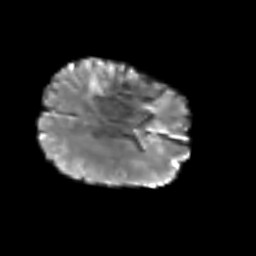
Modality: T2w
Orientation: axial
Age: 42
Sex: male
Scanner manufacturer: siemens
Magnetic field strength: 3 T
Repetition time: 3.2 s
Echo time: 0.081 s